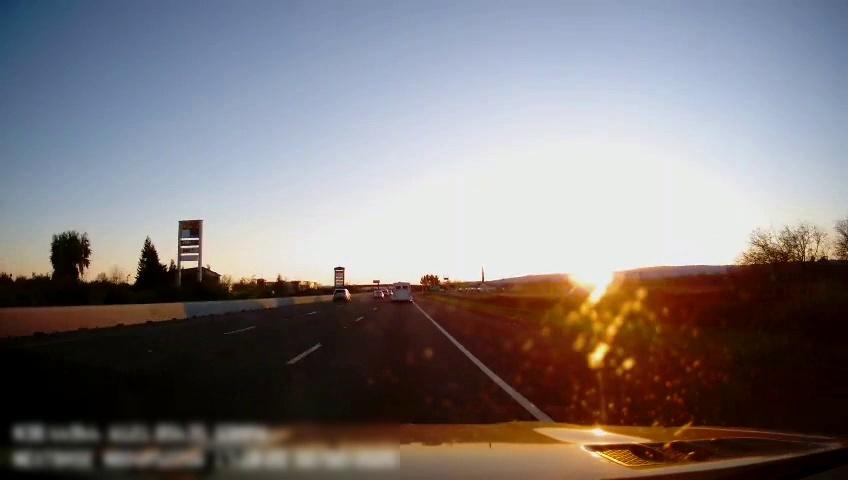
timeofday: Dusk/Dawn/Twilight
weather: Sunny
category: Drivable Space
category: Vehicles | Other LV
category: Vehicles | SUV
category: Vehicles | Car
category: Lanes | Current Lane
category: Lanes | Alternate Lane
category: Lanes | Alternate Lane
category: Lanes | Alternate Lane